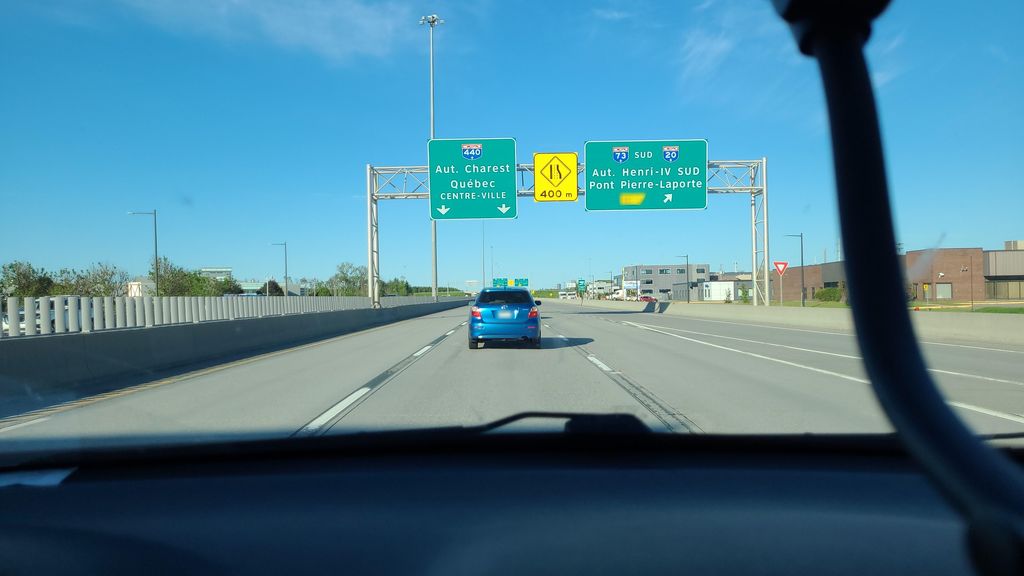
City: quebec_city